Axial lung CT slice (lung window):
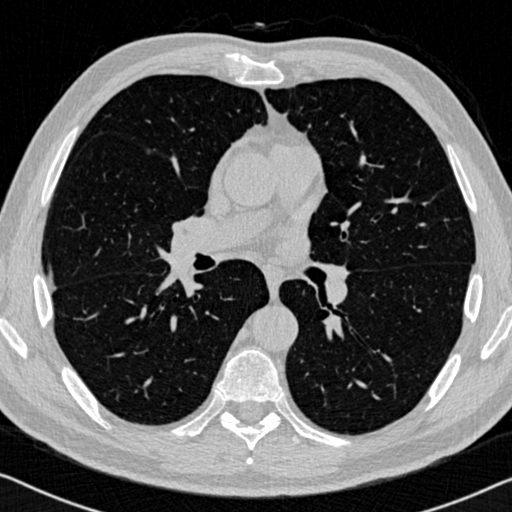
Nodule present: no